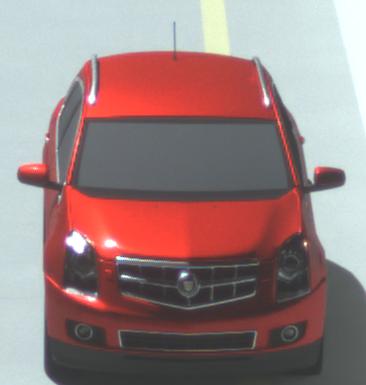
Make: Cadillac
Model: SRX 3.0 V6
Detailed model: SRX (II)
Model produced from: 2010/12
Model produced until: 2012/01
Doors: 5
Color: red
Road condition: dry road
Daytime: midday
Contrast: high contrast